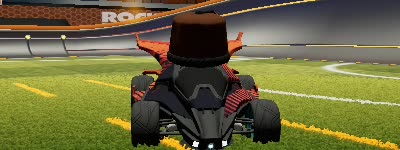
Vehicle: aftershock